Question: I'm trying to use jQuery Masonry with Bootstrap 3 in a Django app, but I'm not getting the results expeted. Everytime the height of a picture is larger than the others in the column, it happnes like in the picture:

This is my code:
'''
<script src={% static "js/jquery.masonry.min.js" %}></script>
<script>
$(function(){
var $container = $('#container');
$container.imagesLoaded( function(){
$container.masonry({
itemSelector : '.item'
});
});
});
</script>
'''
And HTML
'''
<div class="container">
{% for key, values in prodmatrix %}
<div class = "span3 item">
<div class="product-box feed masonryImage">
<img src="{{ STATIC_URL }}{{values.1.0}}" />
<a href="{% url 'product_detail' slug=values.3.0 %}" class="title">{{ values.0.0 }}</a><br/>
<p>
{{ values.0.0 }}
</p>
</div>
</div>
{% endfor %}
</div>
'''
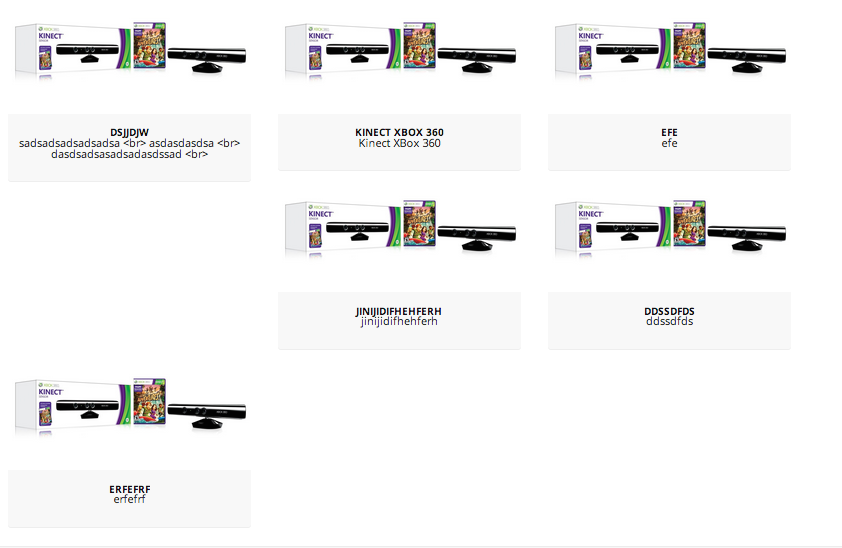
Answer: I think that the outermost div should contain the 'class = "item masonryImage"'
In your case i.e that div containing class span3.